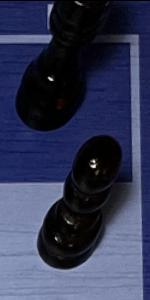
Label: Pawn_Black